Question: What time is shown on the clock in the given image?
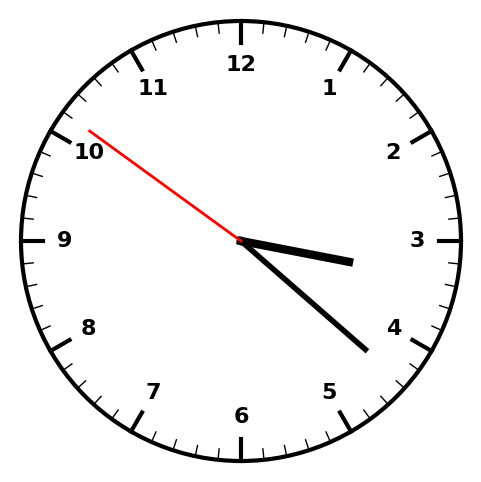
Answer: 03:21:51